Question: I am trying to create a responsive website , this is the URL <URL> . I am able to make it responsive and navbar is almost working. Only issue is on a mobile device it provides a a little scrollbar making it not look so elegant.

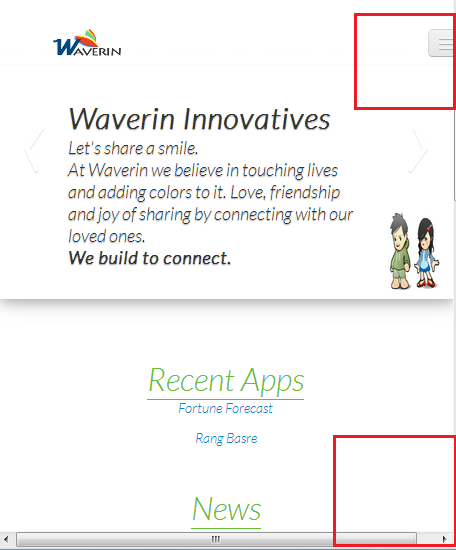
Answer: Try removing the negative right margin here:
'''
@media (max-width: 767px) {
.navbar-fixed-top, .navbar-fixed-bottom, .navbar-static-top {
margin-right: -20px;
margin-left: -20px;
}
'''
Because the div is 'position: static' at that width, the negative right margin causes that element to blow out by 20px, and thus you get the scroll.